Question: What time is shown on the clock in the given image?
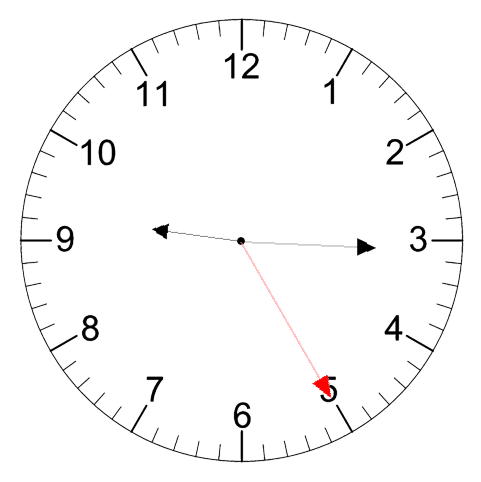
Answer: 09:15:25